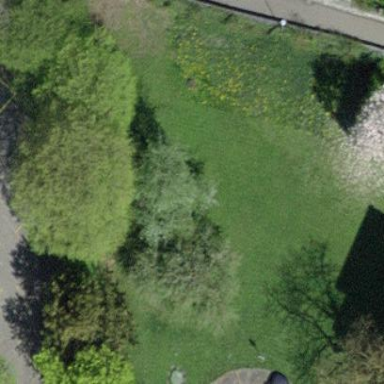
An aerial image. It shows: Garden that is leisure land.